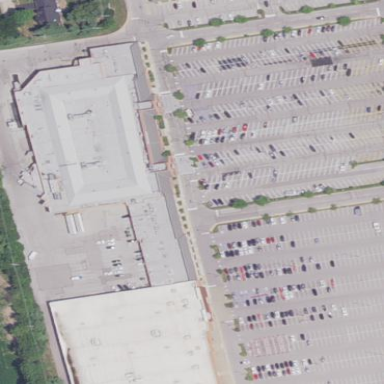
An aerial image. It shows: Building that houses supermarket.